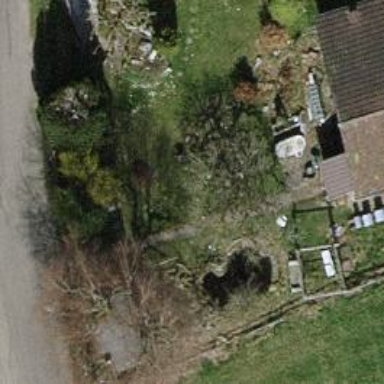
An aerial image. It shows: Garden adorned with trees.